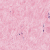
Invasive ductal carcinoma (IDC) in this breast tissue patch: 0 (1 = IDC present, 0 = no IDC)